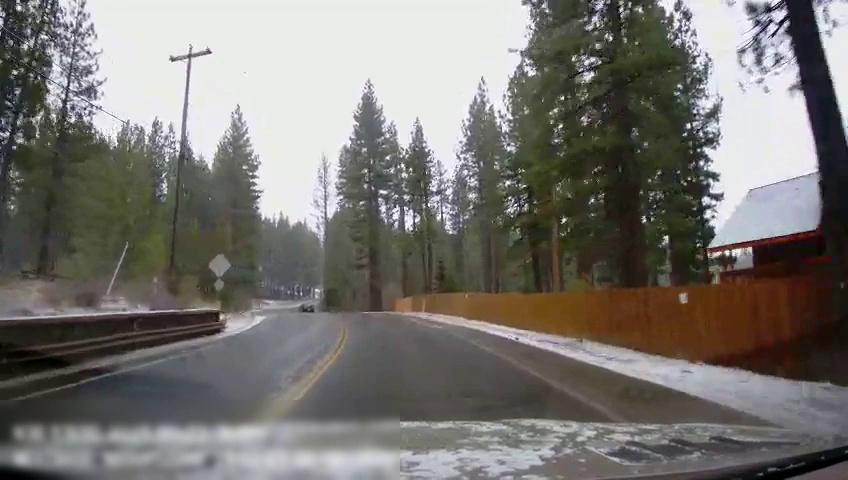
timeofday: Day
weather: Snowy
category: Drivable Space
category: Vehicles | SUV
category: Lanes | Current Lane
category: Lanes | Current Lane
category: Lanes | Alternate Lane
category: Traffic | Signs